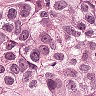
Metastatic tissue present: yes